Field crop: maize
Growth stage: 2
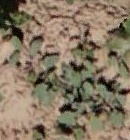
Species: convolvulus